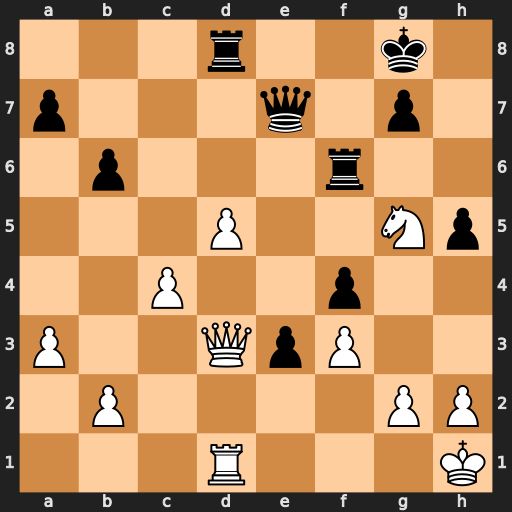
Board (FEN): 3r2k1/p3q1p1/1p3r2/3P2Np/2P2p2/P2QpP2/1P4PP/3R3K
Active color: w
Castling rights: -
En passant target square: -
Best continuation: Qh7+ Kf8 Qh8#